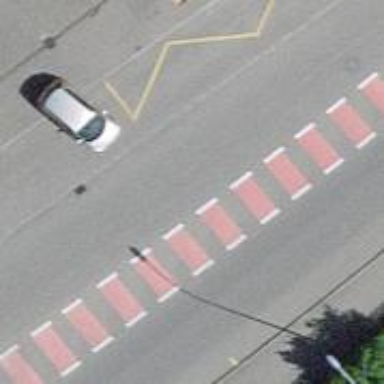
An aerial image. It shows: Public transport stop position.